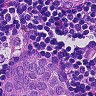
Metastatic tissue present: no